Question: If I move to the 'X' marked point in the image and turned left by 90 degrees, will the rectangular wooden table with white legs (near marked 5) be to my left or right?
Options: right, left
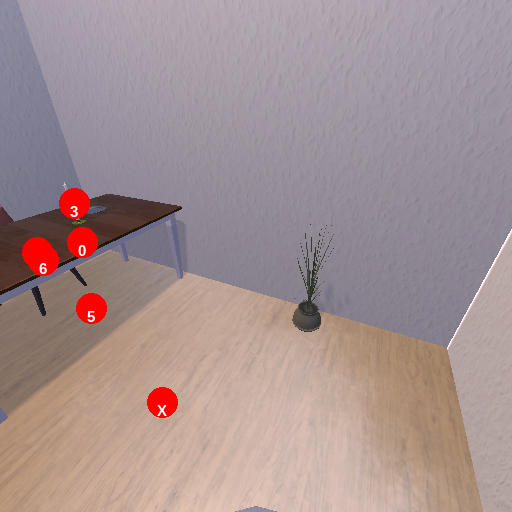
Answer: right